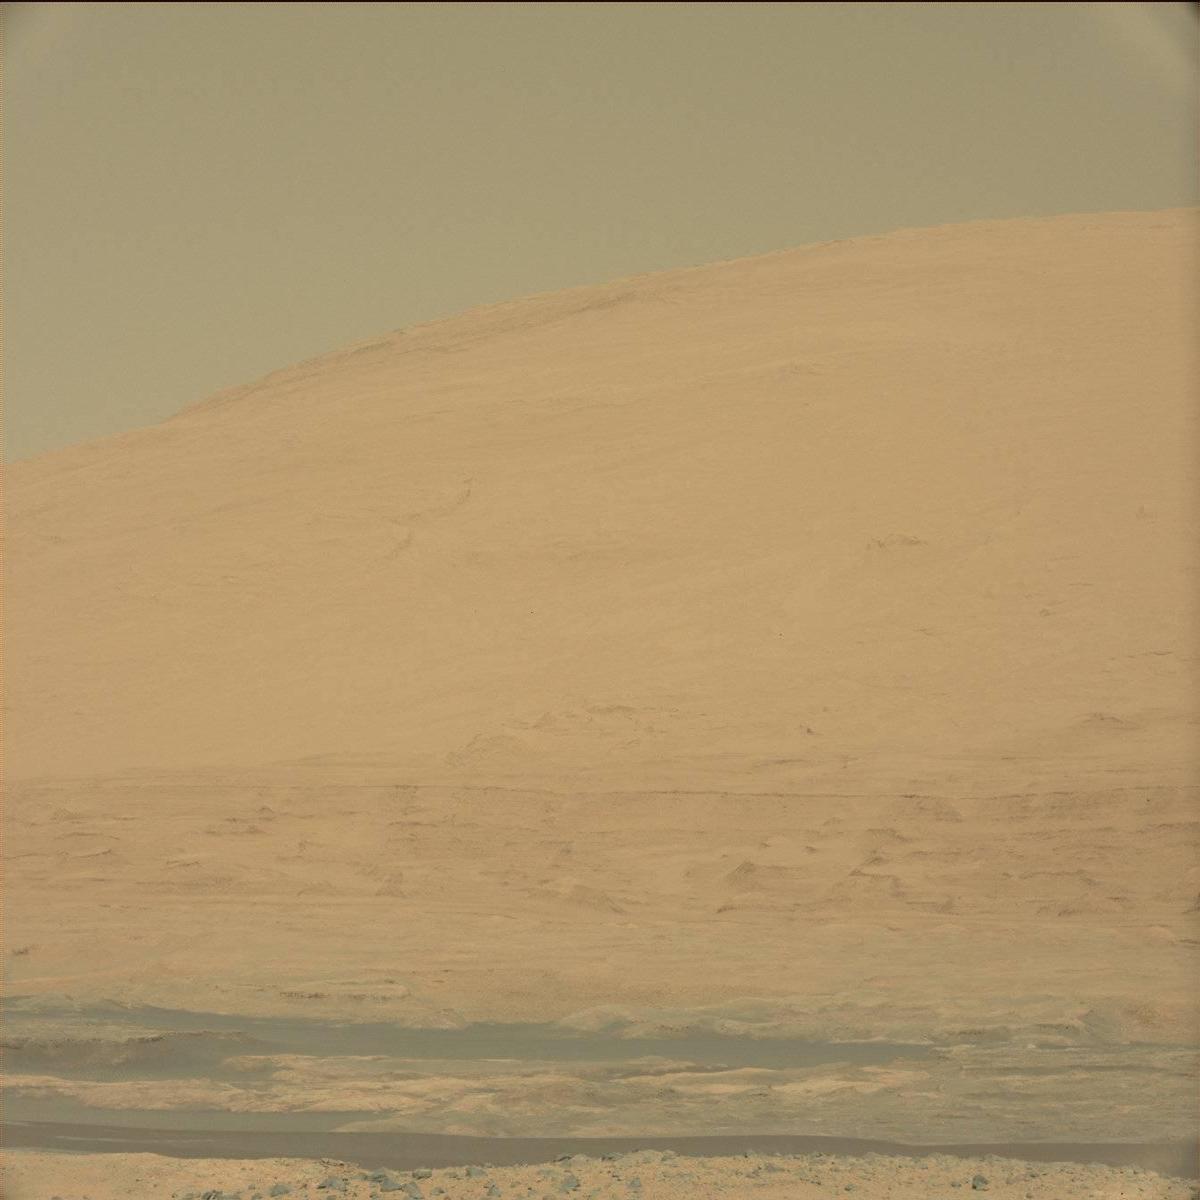
Terrain classes present: Bedrock, Ridge, Sand / Soil, Sky